Question: See here, between line 15 and 16. Does it just indicate a blank line? If so, why?

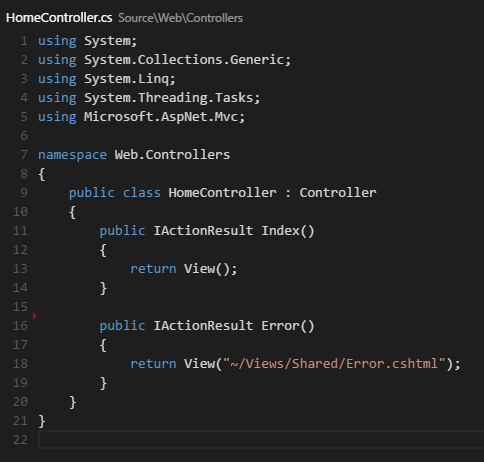
Answer: It called a "Gutter Indicator".
It means a line has been deleted from the previous version of the file (based on git).